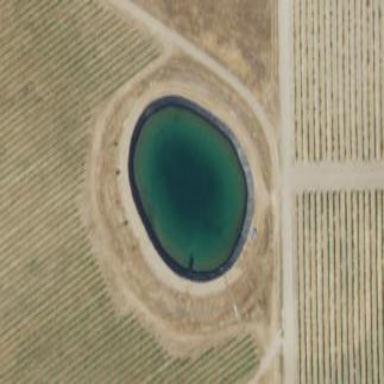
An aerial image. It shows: Water storage reservoir.